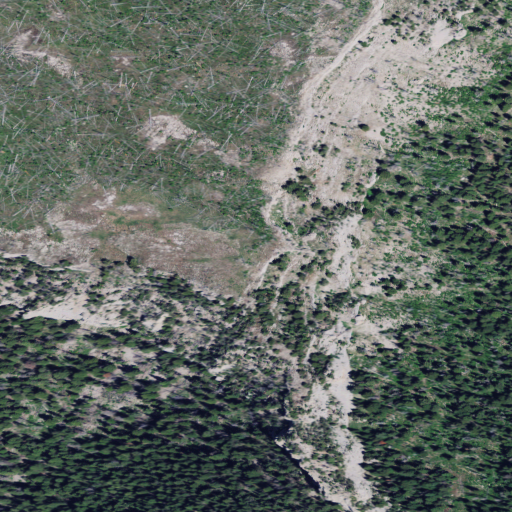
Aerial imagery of mountain in Montana named Jump Off Peak containing evergreen forest, shrub, and deciduous forest